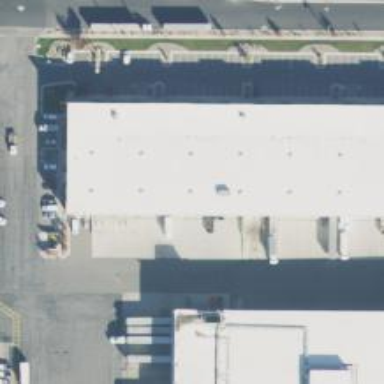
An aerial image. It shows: Industrial building.